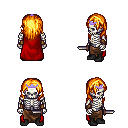
a pixel art fantasy rpg character, male body template, skeleton, red cape, robe skirt, light blonde long hairstyle, purple tiara, cloth bracers, black shoes, dagger, four views (front, back, left, right), 2x2 character sprite sheet, small pixel art, hard edges, no anti-aliasing